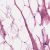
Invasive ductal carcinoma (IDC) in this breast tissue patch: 0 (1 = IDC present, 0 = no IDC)